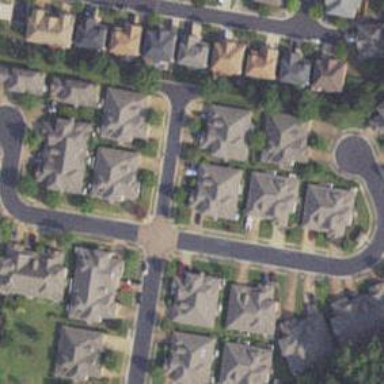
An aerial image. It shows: Charming neighbourhood.